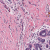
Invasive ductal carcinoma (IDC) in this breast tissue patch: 0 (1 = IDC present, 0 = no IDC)